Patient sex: M
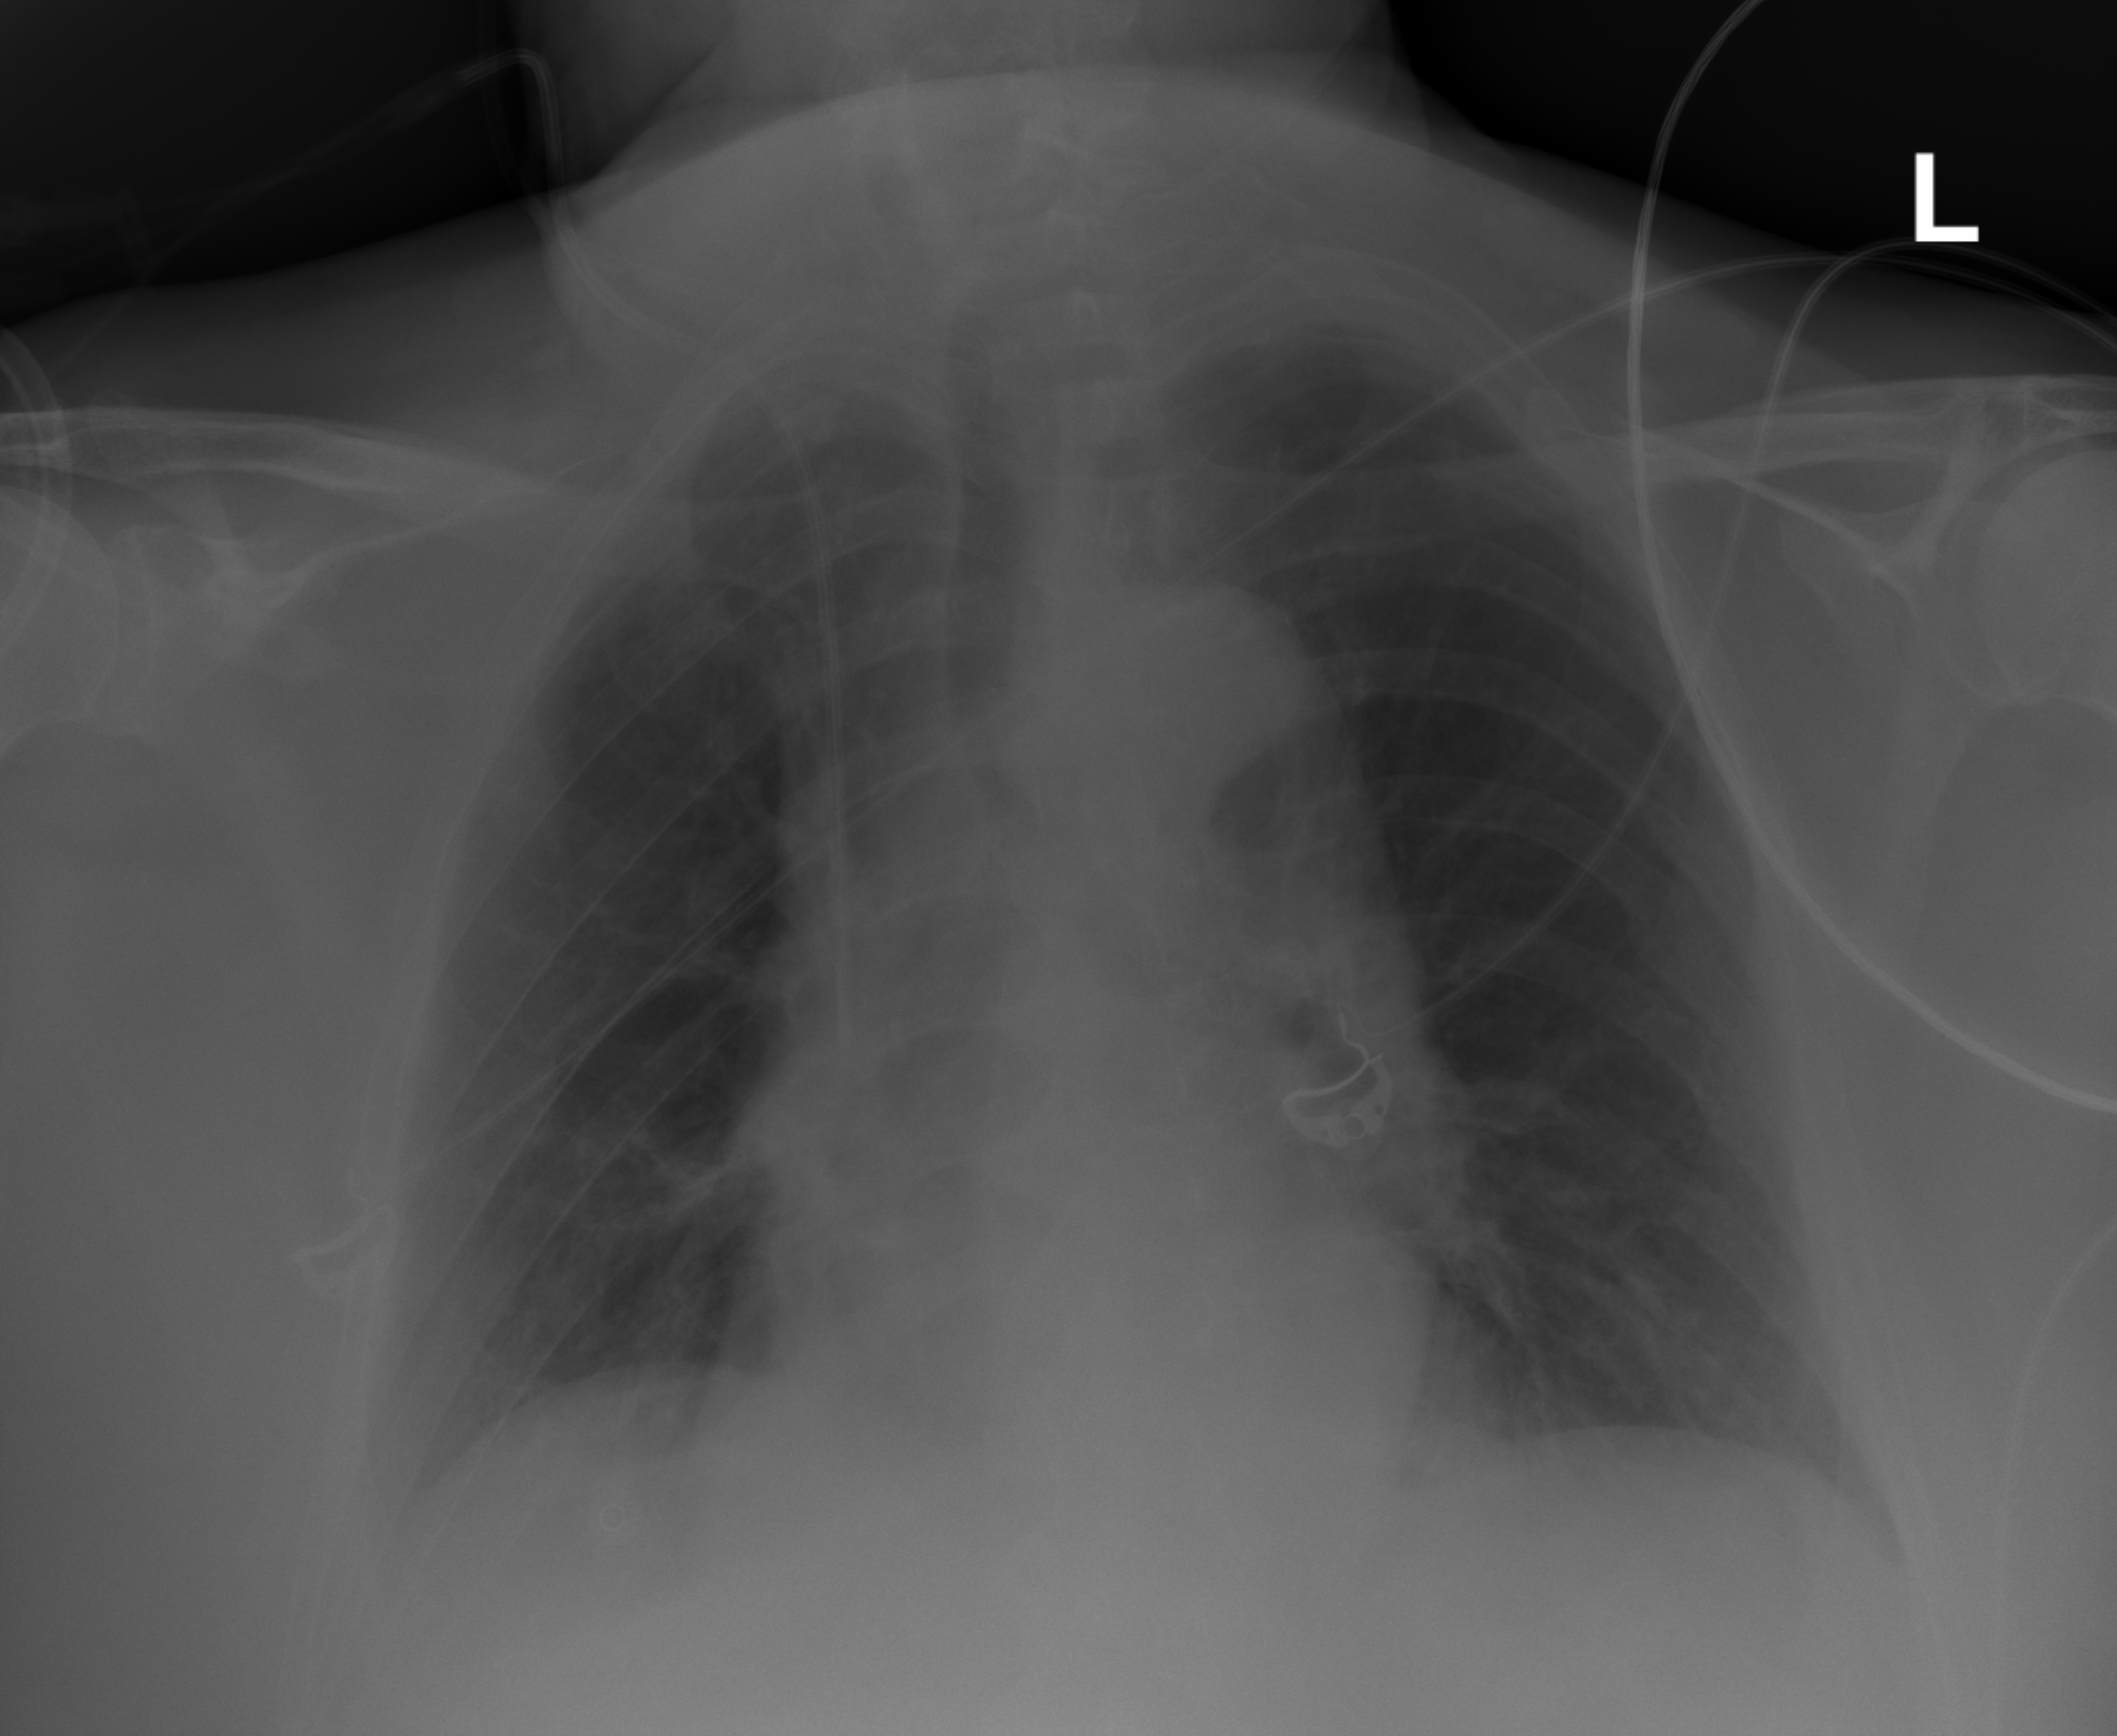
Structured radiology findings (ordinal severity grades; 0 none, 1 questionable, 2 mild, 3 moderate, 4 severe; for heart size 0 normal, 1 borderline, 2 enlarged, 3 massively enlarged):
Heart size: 0
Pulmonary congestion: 0
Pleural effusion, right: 0
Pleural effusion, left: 0
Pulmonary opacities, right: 0
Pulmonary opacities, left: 0
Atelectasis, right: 2
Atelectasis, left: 1